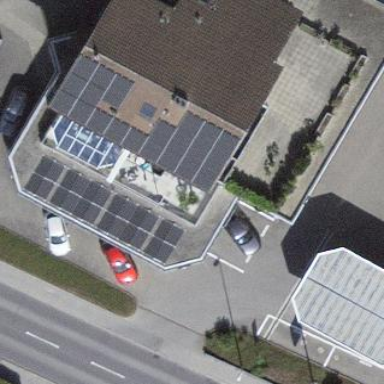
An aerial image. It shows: Solar power generator using photovoltaic panels.